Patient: sex M, age 37
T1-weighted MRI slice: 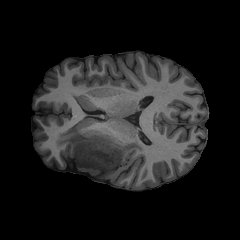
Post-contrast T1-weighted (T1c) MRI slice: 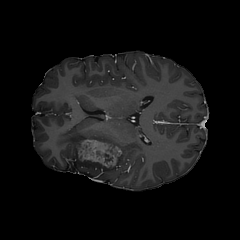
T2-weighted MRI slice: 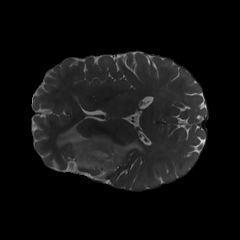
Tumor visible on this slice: yes
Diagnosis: Astrocytoma, IDH-mutant
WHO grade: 4